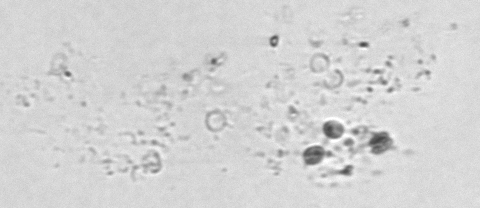
Label: Phaeocystis_debris